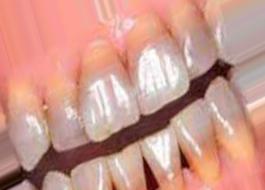
Condition: Tooth Discoloration